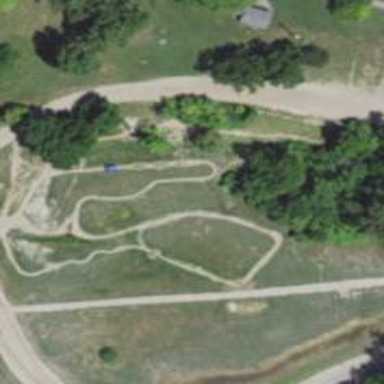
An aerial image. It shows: Path.